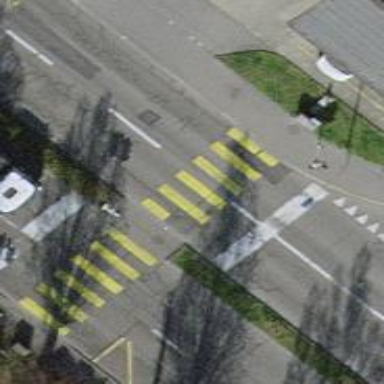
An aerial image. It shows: Crossing with traffic signals.